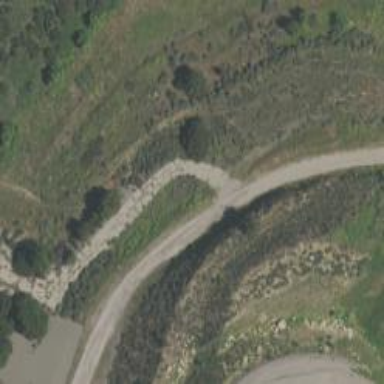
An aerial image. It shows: Track with embankment.